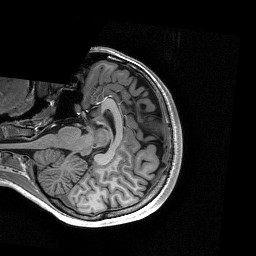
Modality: T1w
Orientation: axial